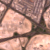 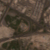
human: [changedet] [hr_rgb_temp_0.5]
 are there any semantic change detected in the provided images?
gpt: The different desert areas are urbanized.